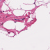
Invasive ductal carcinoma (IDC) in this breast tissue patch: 0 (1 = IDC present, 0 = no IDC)